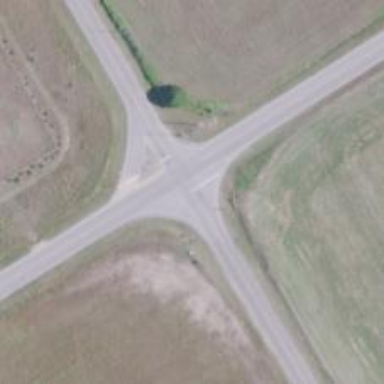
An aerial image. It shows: Stop road.